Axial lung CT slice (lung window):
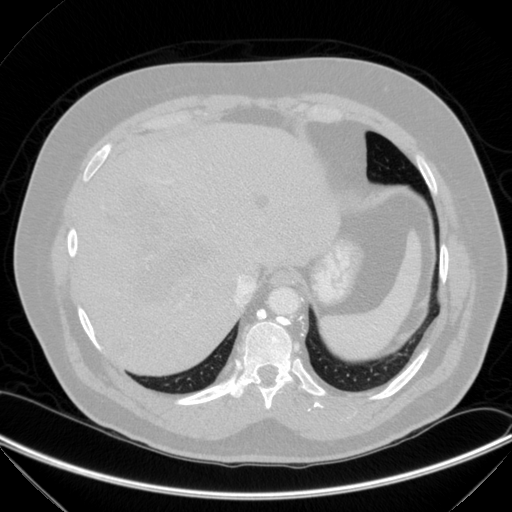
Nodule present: no